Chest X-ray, AP view. Patient: 62 years old, sex M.
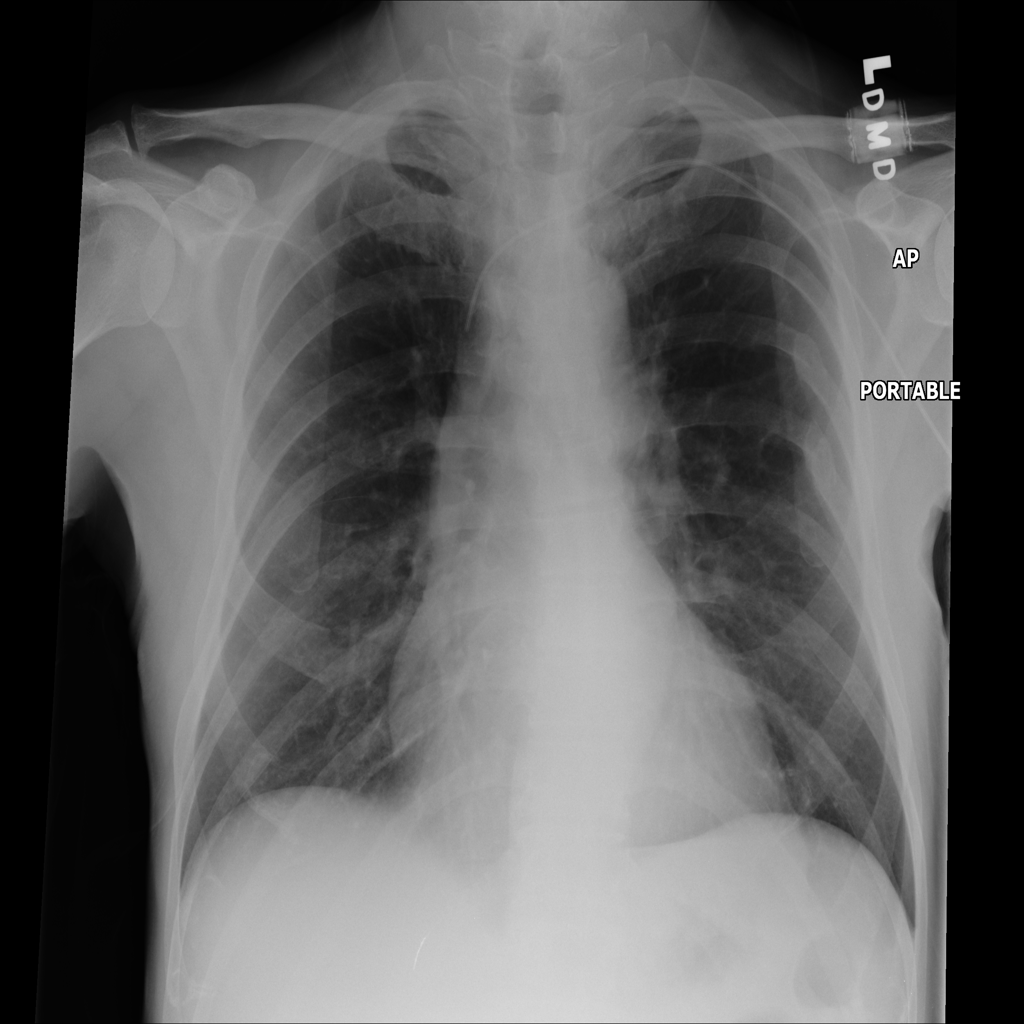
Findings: No Finding